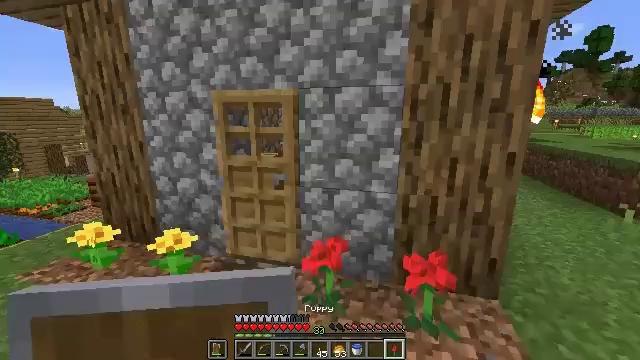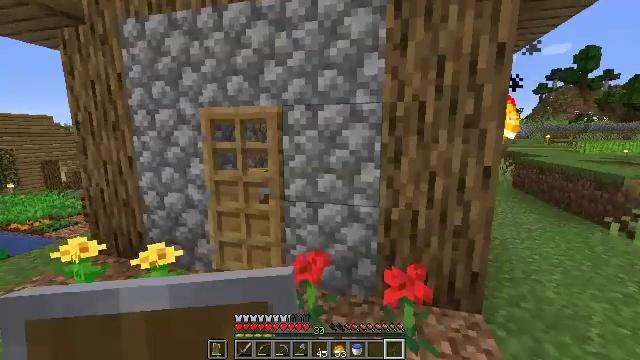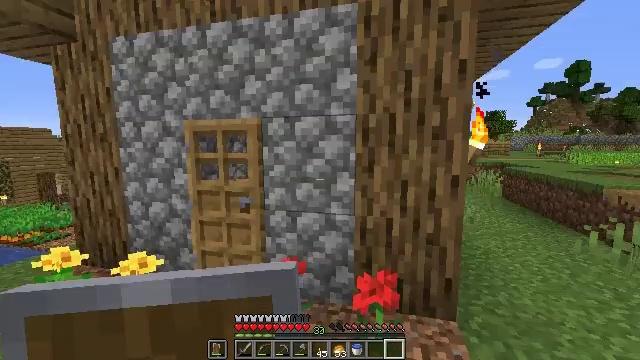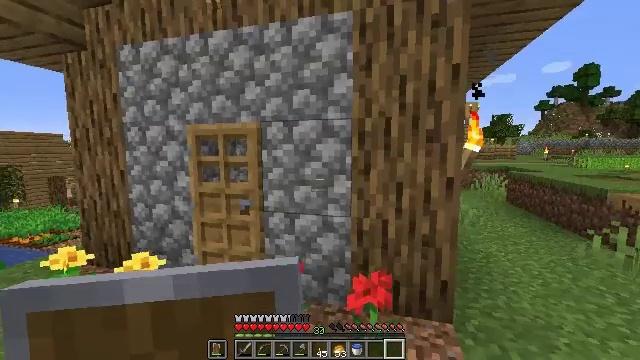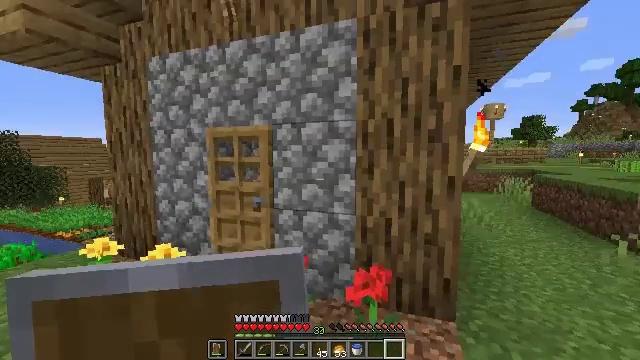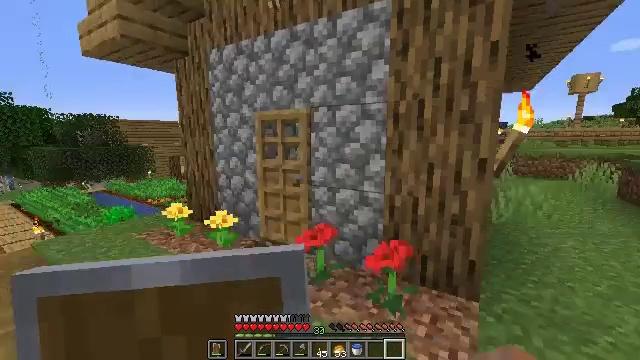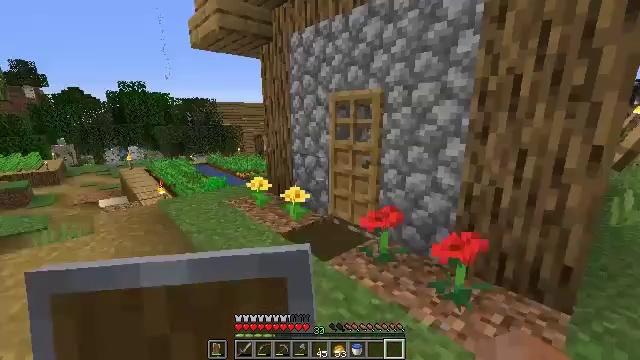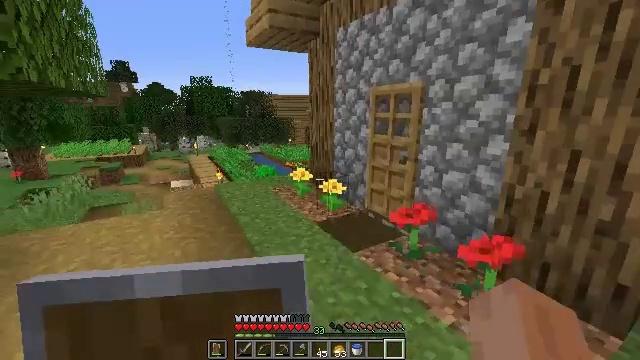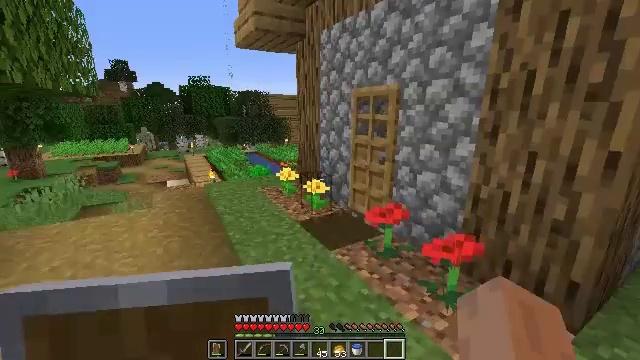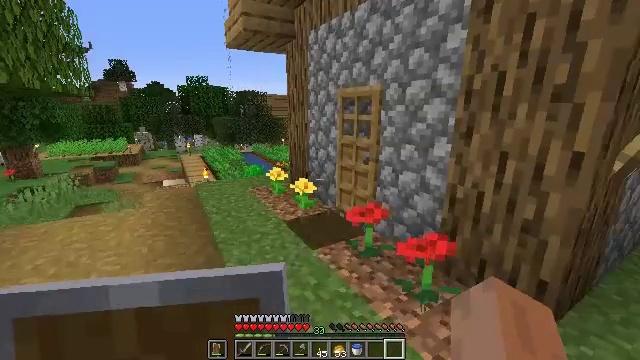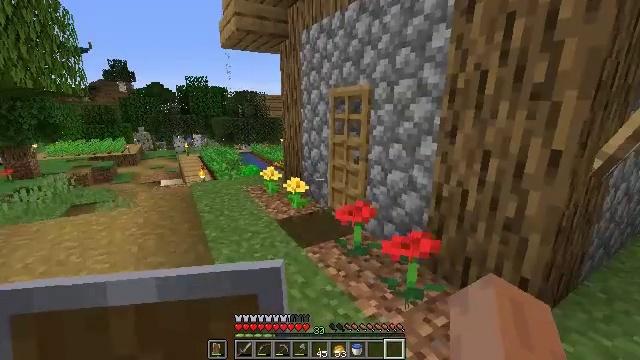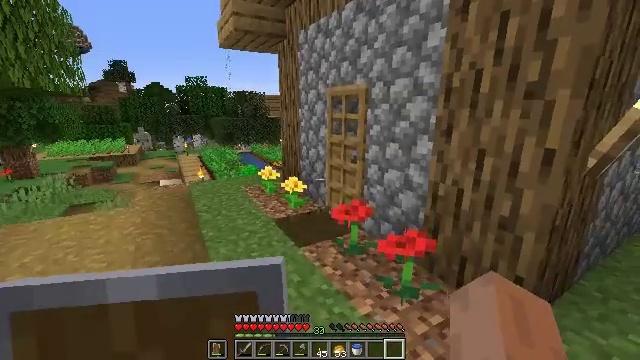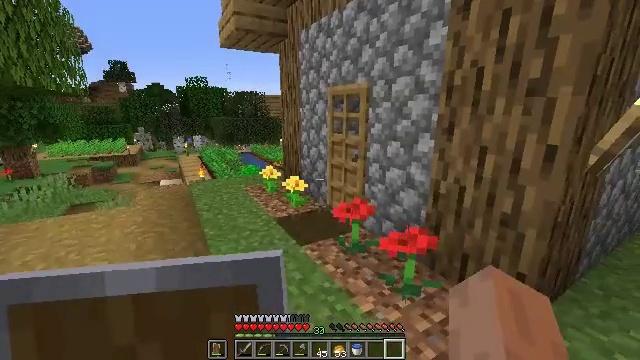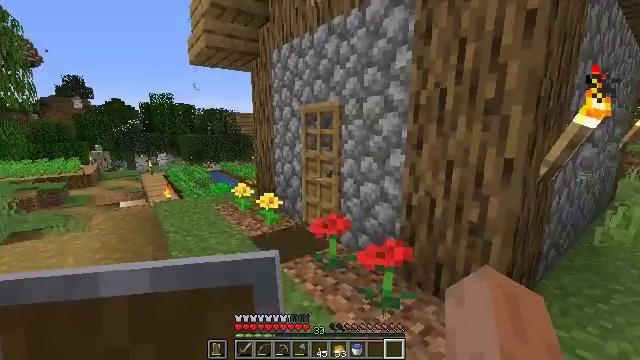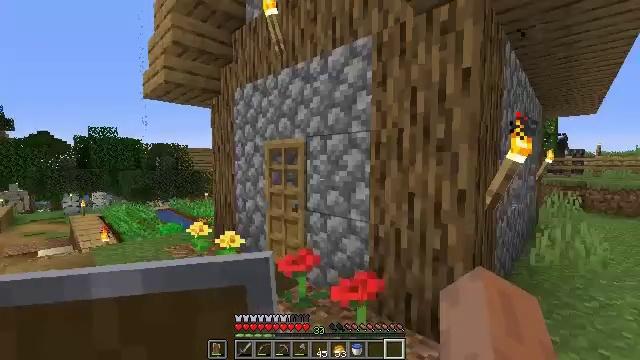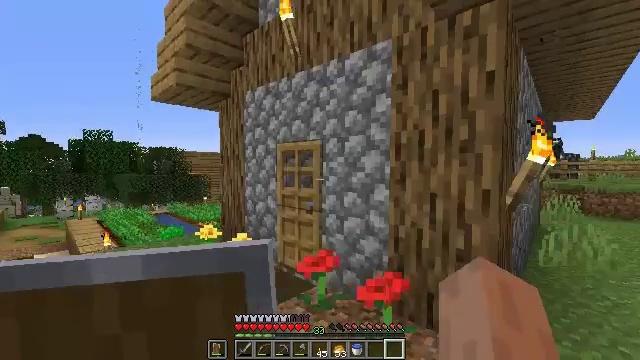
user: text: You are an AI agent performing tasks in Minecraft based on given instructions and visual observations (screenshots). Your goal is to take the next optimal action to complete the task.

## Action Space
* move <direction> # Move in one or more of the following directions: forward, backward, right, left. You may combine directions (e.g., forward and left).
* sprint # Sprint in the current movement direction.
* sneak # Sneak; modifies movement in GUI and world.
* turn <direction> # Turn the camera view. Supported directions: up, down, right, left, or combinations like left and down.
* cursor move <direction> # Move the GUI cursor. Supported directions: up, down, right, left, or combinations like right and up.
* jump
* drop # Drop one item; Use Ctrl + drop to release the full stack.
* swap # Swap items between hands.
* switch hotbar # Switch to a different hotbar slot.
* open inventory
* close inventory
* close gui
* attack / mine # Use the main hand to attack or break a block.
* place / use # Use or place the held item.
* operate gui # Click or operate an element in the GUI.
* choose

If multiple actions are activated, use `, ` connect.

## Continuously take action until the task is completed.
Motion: motion action
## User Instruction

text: Gather potatoes by left-clicking.
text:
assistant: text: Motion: move right, turn up
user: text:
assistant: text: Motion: move back and move right, turn up
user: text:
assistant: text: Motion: move back and move right, turn left
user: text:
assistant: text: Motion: move back and move right, turn left
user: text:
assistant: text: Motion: move back and move right, turn left and down
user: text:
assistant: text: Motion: move right, turn left and down
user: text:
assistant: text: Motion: move right, turn left and down
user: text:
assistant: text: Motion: move right
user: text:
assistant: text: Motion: move right
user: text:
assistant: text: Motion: no_op
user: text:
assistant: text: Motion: no_op
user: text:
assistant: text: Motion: move left
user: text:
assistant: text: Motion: move left, turn right and up
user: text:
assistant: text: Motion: move left, turn right and up
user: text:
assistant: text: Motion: move left, turn right
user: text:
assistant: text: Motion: move left, turn right and up
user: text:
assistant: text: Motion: move left, turn right
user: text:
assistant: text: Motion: move left, turn right
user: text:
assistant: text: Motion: move left, turn right and down
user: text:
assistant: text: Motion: move left, turn right
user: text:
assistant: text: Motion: move left
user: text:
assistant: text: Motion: move left, turn right and up
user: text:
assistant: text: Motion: move left, turn right
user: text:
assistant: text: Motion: move left
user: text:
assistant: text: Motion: move left, turn right and down
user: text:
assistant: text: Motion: turn right and down
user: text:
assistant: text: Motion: turn down
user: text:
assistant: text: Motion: no_op
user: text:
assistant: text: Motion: no_op
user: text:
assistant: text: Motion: no_op